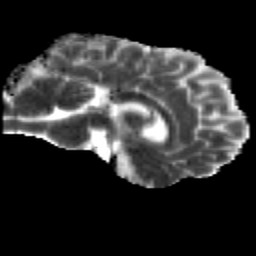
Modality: MD
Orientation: sagittal
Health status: healthy
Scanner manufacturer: siemens
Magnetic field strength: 3 T
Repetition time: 10.6 s
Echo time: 0.092 s